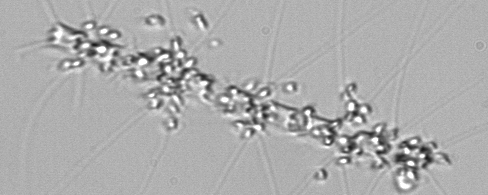
Label: Chaetoceros_didymus_TAG_external_flagellate